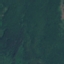
Label: Forest